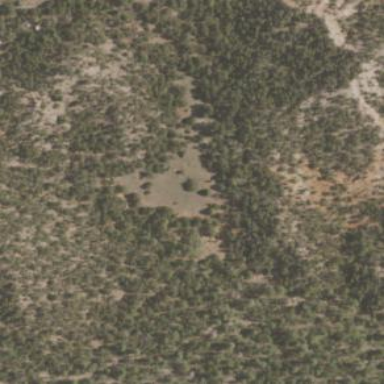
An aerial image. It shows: Patch of scrub vegetation.